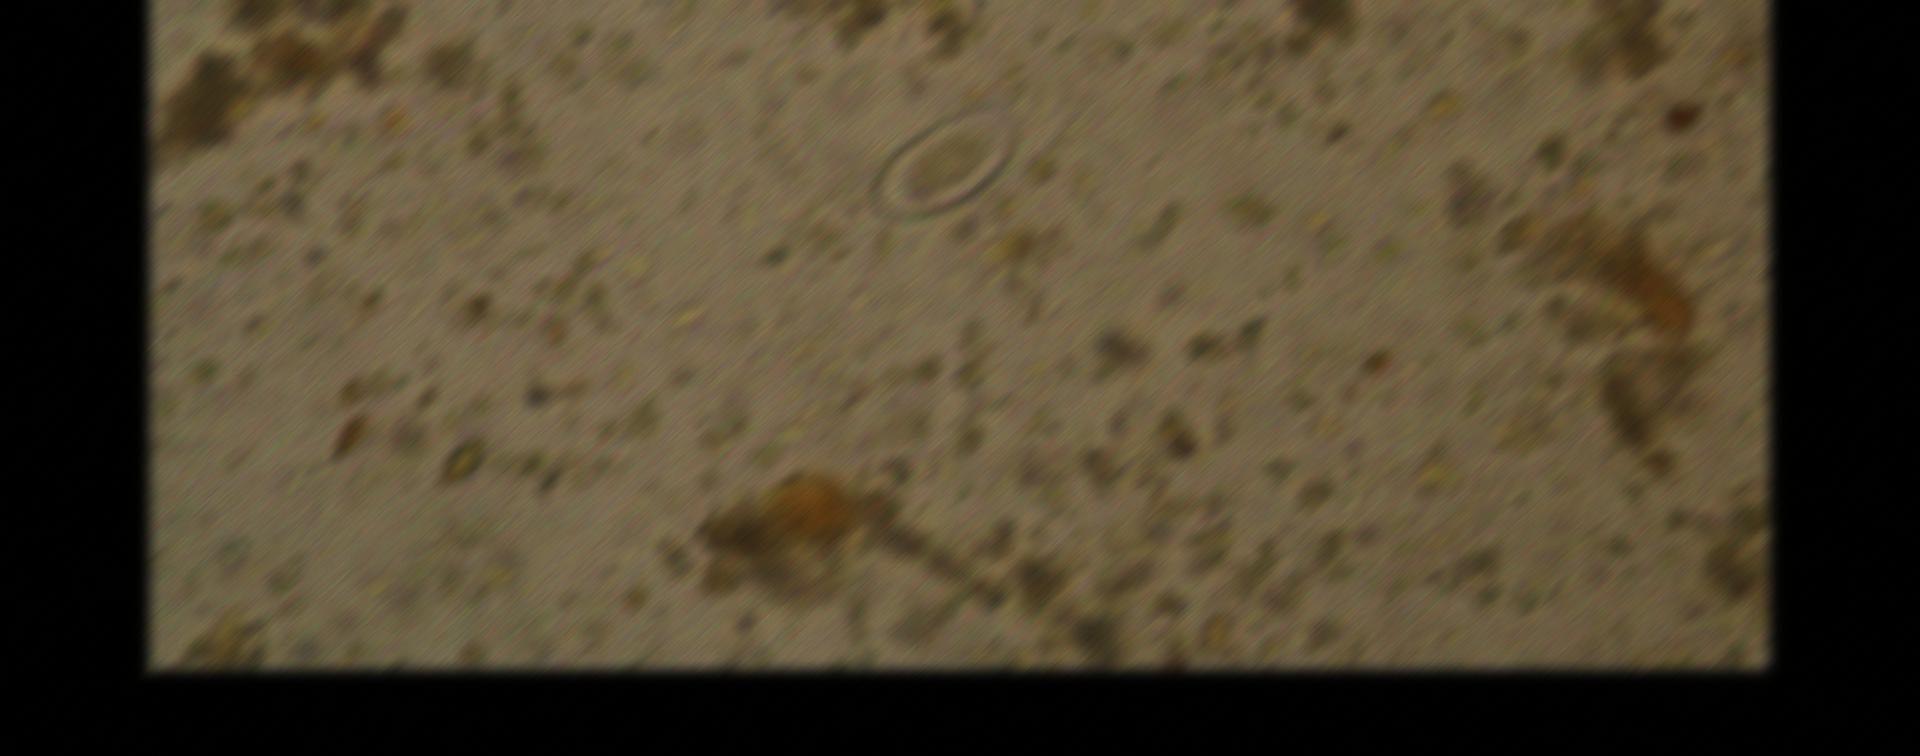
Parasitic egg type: Enterobius vermicularis